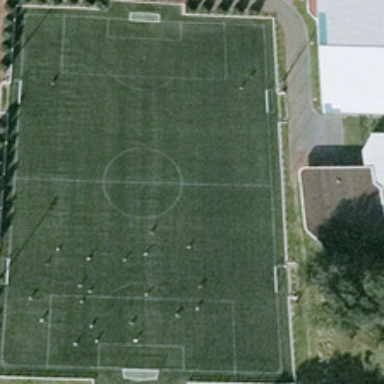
Some trees and a building are around a football field with some people .